Question: I need some artificial data namely, "Two-Spiral", "Cluster-inside-Cluster", "Half-Kernel", "crescent-full-moon", and "outlier" for Machine Learning purposes.

Is there any guide/package/source-code in MATLAB?
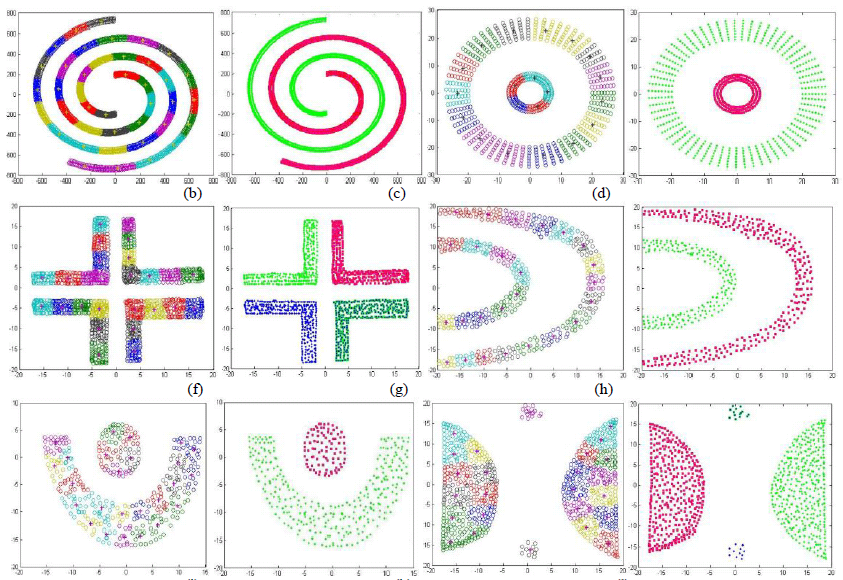
Answer: Because I thought it would be useful to have these kind of datasets available and because it would be a fun exercise, I wrote some functions to generate random datasets that are very similar to the ones shown in your picture. There are a bunch of options to control the number of instances, amount of noise, etc. The output for each function is an Nx3 matrix, where each line contains the X,Y coordinates and the class of an instance.
This is what the output looks like:

I did it in 6 scripts of 30-40 lines each. I uploaded the scripts to the Matlab File Exchange but it hasn't been reviewed yet. For now, you can get the files <URL> that will run all the scripts and produce the image shown above.